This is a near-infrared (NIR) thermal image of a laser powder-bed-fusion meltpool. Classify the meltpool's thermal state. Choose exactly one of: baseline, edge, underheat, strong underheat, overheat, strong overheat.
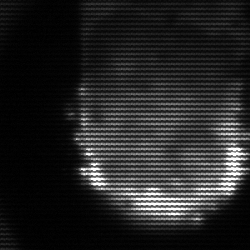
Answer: baseline